Question: I installed a version of Visual Studio 2015 in May this year. The version had PRE in the icon. Yesterday I upgraded the Visual Studio with the latest from the MSDN website. I still see the PRE in the icon.
What does this PRE mean?

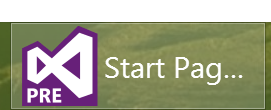
Answer: There are two options
1. You downloaded and installed the RC version from MSDN, currently both versions are listed in the download section.
2. There is a bug in the installer that didn't update the icon of the shortcut. Try unpinning and re-pinning it to the taskbar to force an icon update.
You should see the following version in the About screen of Visual Studio: